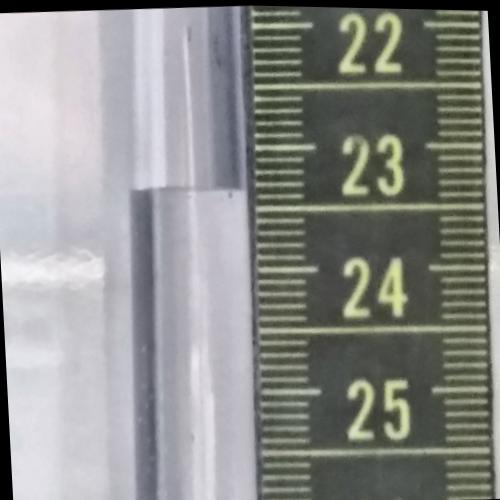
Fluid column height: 23.4 cm